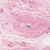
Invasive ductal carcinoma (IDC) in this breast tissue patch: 0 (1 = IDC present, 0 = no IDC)